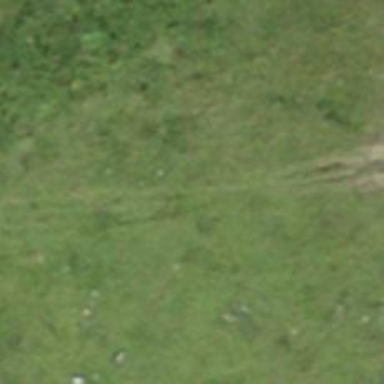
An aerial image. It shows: Path.